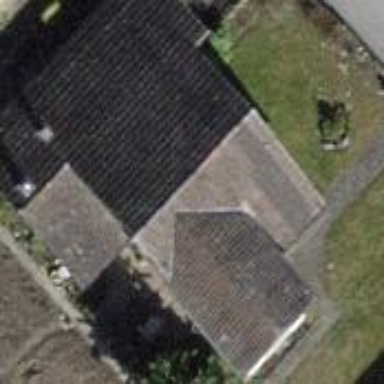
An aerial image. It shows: Building with tiled roof.